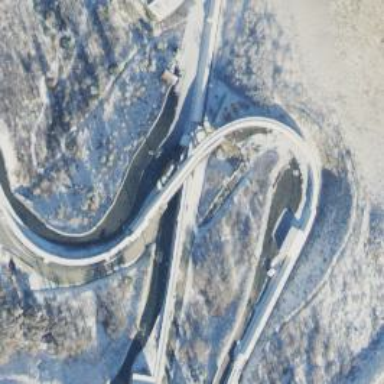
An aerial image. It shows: Bobsleigh track on bridge.